Question: I have fixed footer DIV and content DIV. Footer DIV is fixed so it is visible all time. Content DIV is 100% height, but it touches footer DIV and crosses it to the end. I want it just to end when footer begins.
'''
<div id="footer">
</div>
<div id="content">
</div>
'''
Here is a link: <URL>
Content DIV (with its text) goes over footer.
Footer has to be visible all time no matter where you scroll (possibly fixed.
Scrollbars have to be normal as it is when you first load browser. No changes there.
Here is an telling what I want to achieve:

I will give more info if asked.
Thanks a lot.
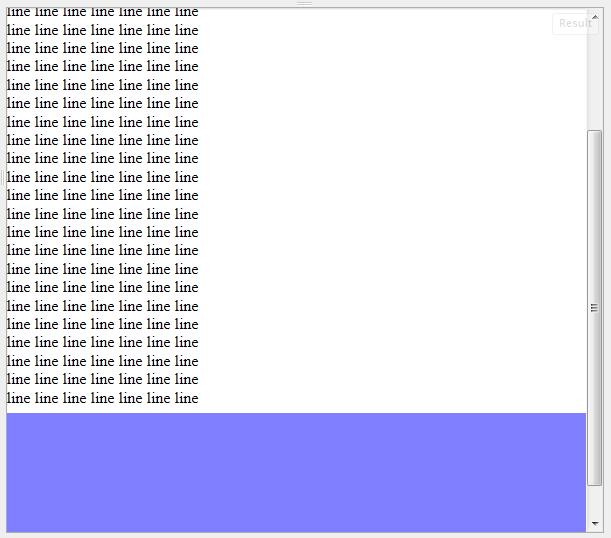
Answer: I updated the jsfiddle:
<URL>
A few things:
1. I added a <div id="footer-padding></div> before the closing div in #content. Then in the css added height:120px; (the same height as the #footer ) - This allows the content text to not be stuck at the bottom of the site, but instead the very top of the footer.
2. I removed the opacity that was on the footer because if you have the opacity it effects the entire div - AKA the text from the content div would be visible behind it since it's transparent.
3. I added a z-index: 2 to the #footer to ensure it is above the #content at all times.
If you're going to have an opacity/transparency as the background of the footer you will see anything it's above, behind it.